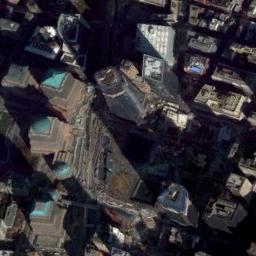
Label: commercial_area